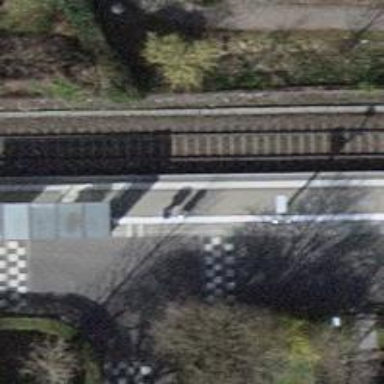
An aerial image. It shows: Single railway track with electrification through contact line.